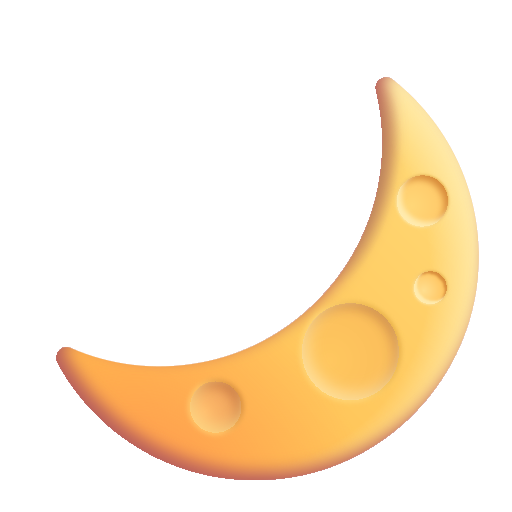
crescent moon color